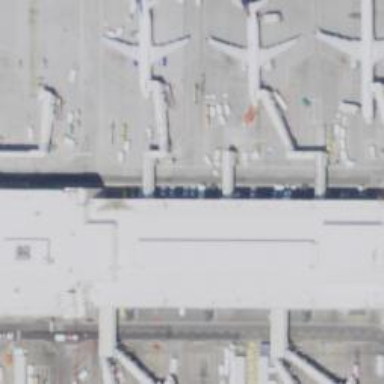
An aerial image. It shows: Airport gate.